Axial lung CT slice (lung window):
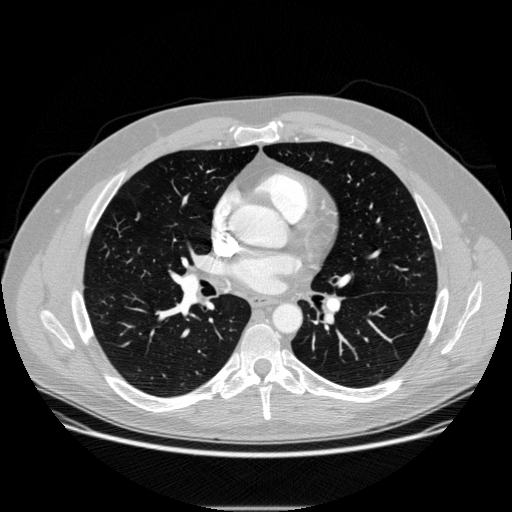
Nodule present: no